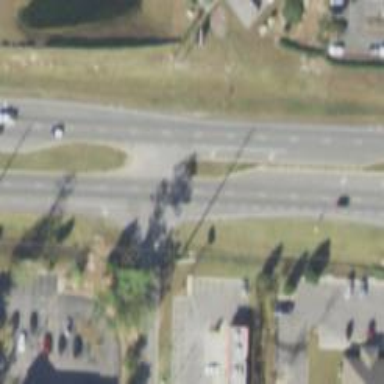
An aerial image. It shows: Asphalt road with primary link designation.